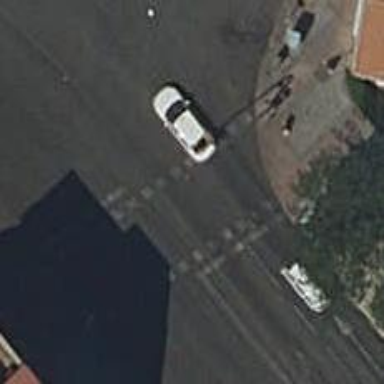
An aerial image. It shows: Zebra crossing with traffic signals.